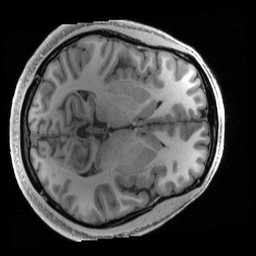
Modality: T1w
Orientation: axial
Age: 27
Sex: male
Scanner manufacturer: siemens
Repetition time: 2.4 s
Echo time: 0.00231 s